Interaction volume radius: 5 \u00c5
Interaction volume height: 10 \u00c5
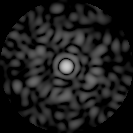
Disorder parameter: 0.8509